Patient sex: M
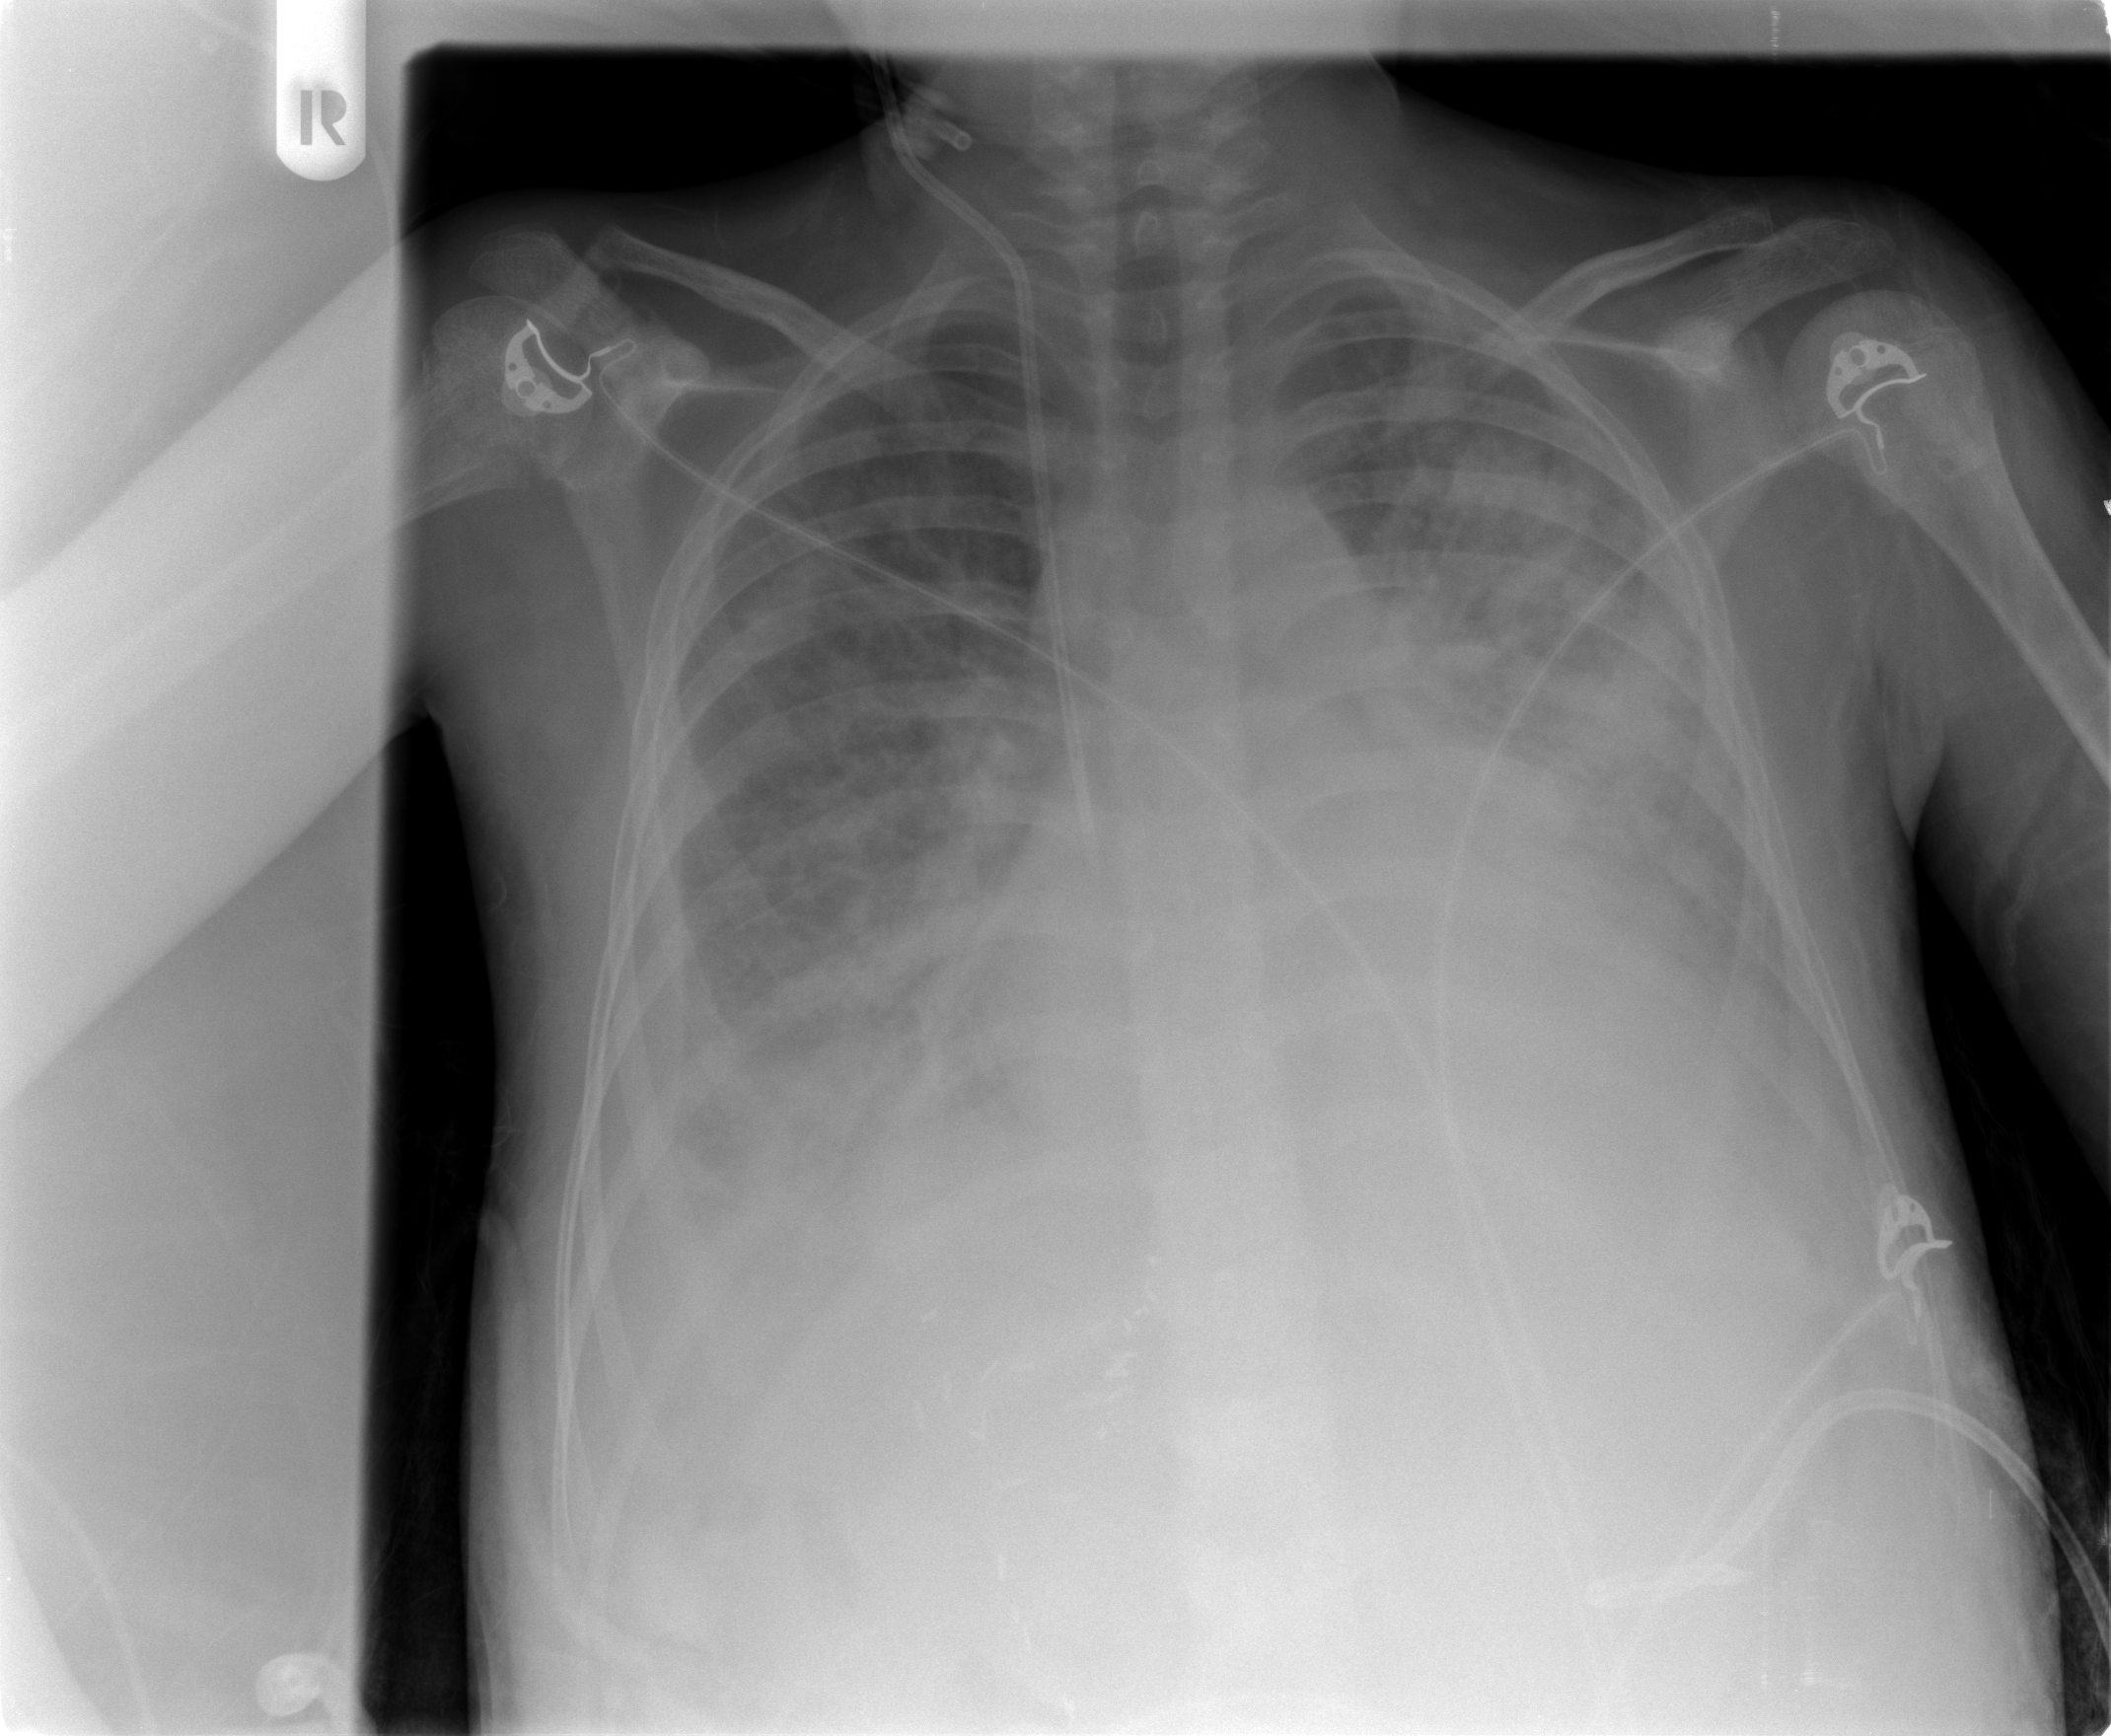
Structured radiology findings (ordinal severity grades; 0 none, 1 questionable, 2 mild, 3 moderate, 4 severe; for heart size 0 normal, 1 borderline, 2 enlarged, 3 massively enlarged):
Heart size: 2
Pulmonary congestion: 2
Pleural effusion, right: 3
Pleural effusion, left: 3
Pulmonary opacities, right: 3
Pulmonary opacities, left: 4
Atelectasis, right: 2
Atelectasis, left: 2